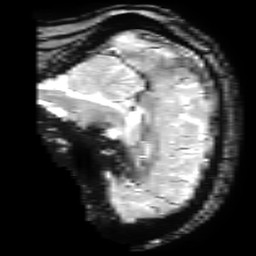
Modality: T2starw
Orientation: sagittal
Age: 37
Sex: male
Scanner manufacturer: ge
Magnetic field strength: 3 T
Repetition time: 0.65 s
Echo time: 0.02 s